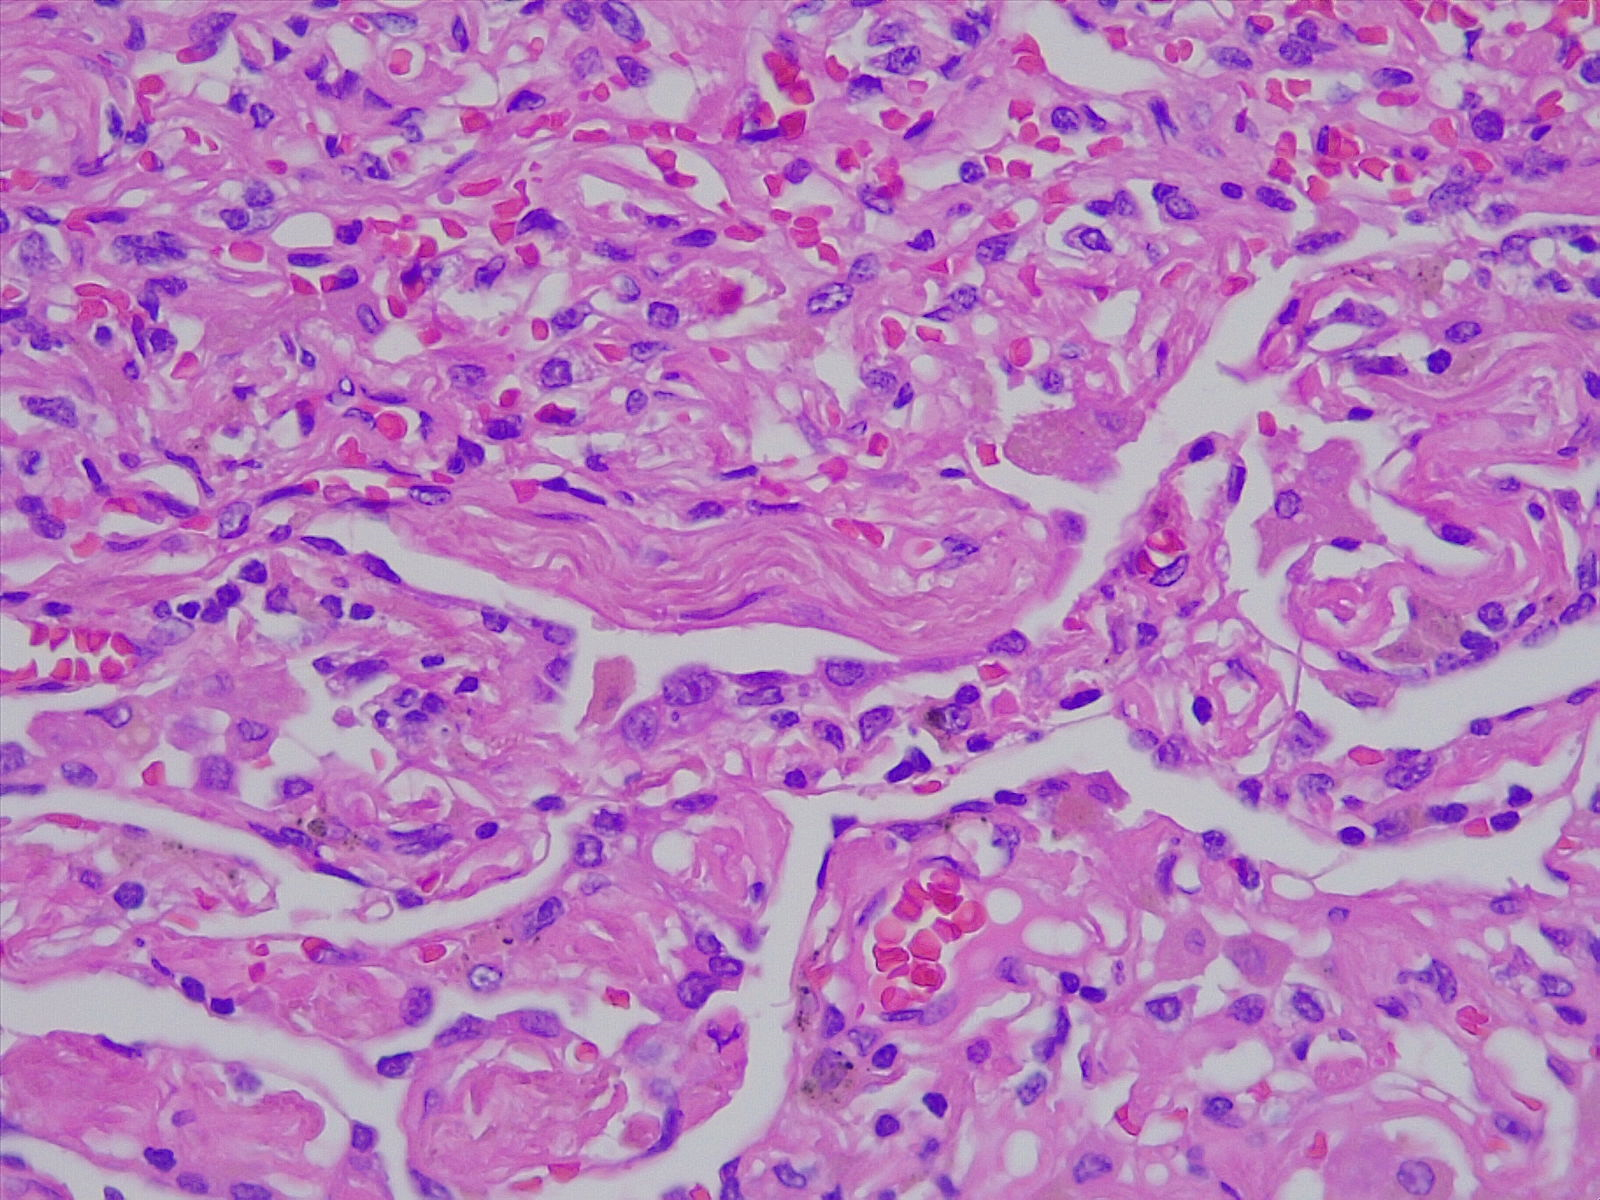
Label: normal lung tissue